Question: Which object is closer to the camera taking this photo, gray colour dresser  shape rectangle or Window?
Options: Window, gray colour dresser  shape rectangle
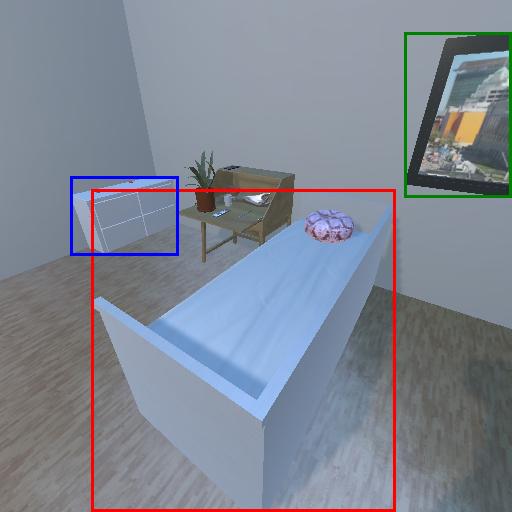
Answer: Window